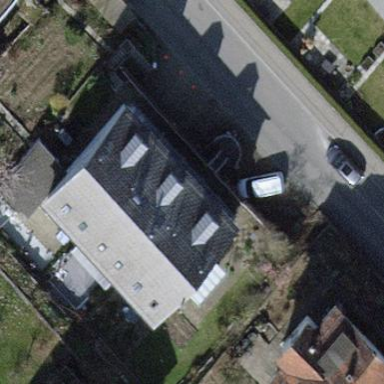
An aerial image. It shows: Terrace building.